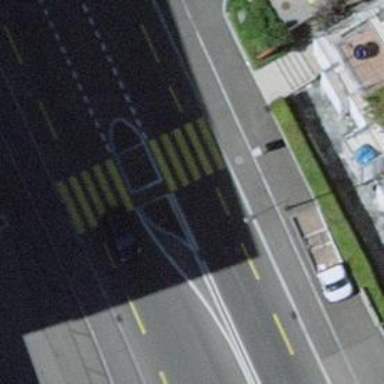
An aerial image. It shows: Kerb barrier.